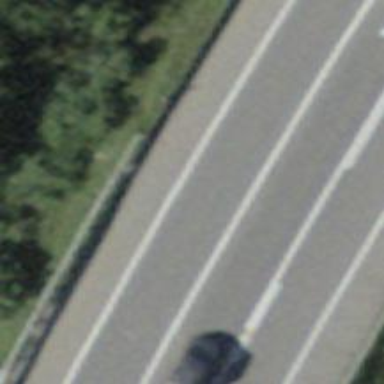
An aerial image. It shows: Asphalt trunk motorway.